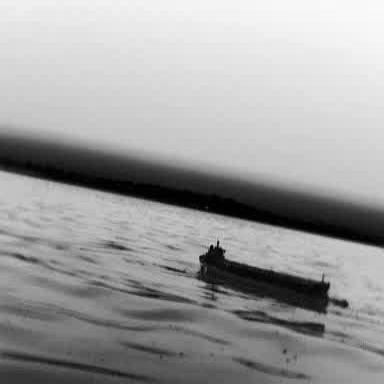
There is a liner in the infrared image.